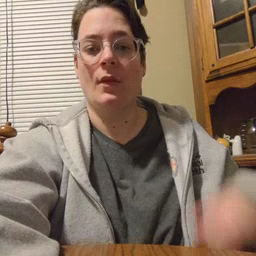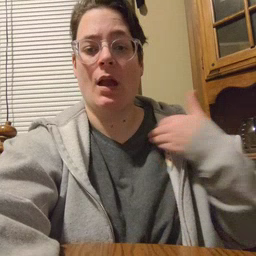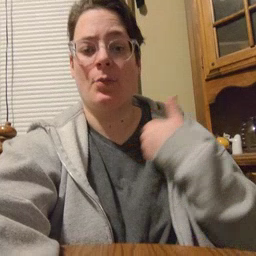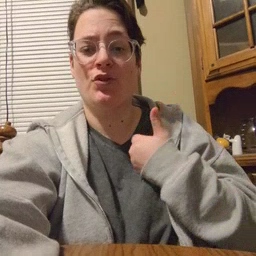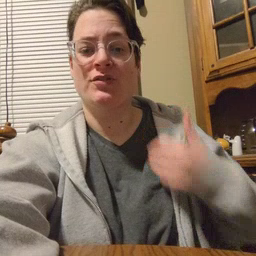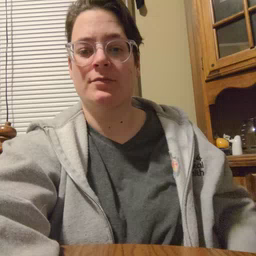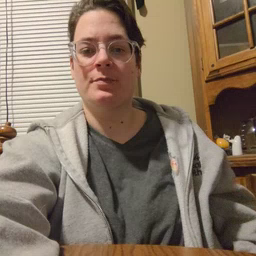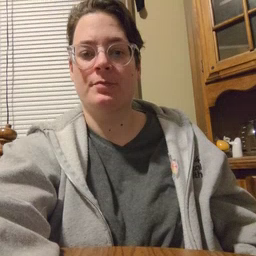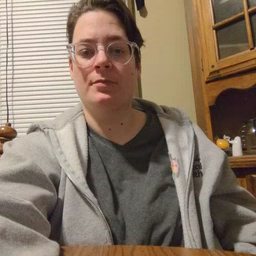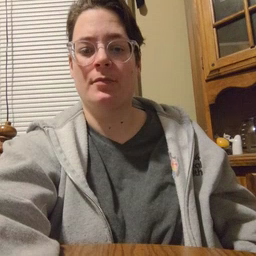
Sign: animal